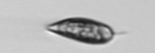
Label: Prorocentrum_triestinum